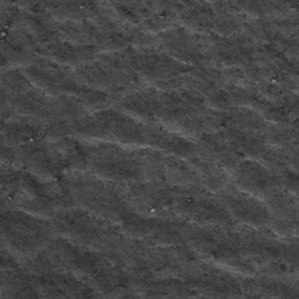
Label: frost